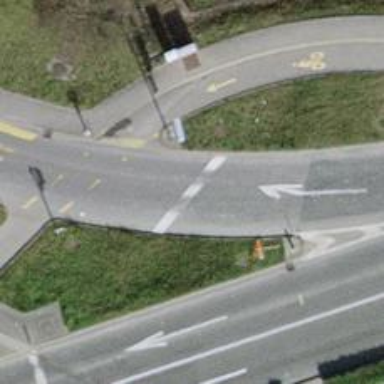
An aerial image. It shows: Road with traffic signals.